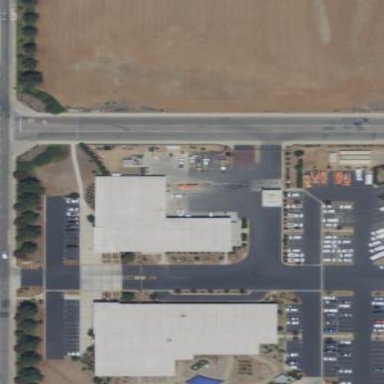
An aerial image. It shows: Commercial area.